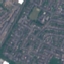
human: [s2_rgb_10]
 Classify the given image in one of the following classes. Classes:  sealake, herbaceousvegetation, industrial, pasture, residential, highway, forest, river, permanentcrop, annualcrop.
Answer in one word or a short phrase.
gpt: Residential